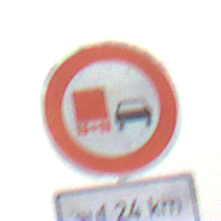
Verkehrszeichen: UeberholverbotKraftfahrzeuge
Zusatzzeichen unten: LaengeEinerStrecke6
Umgebung: Outdoor, Nature
Tageszeit: MorningAfternoon
Wetter: Overcast
Licht: Natural
Jahreszeit: Winter
Kontrast: LowContrast